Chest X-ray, AP view. Patient: 51 years old, sex F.
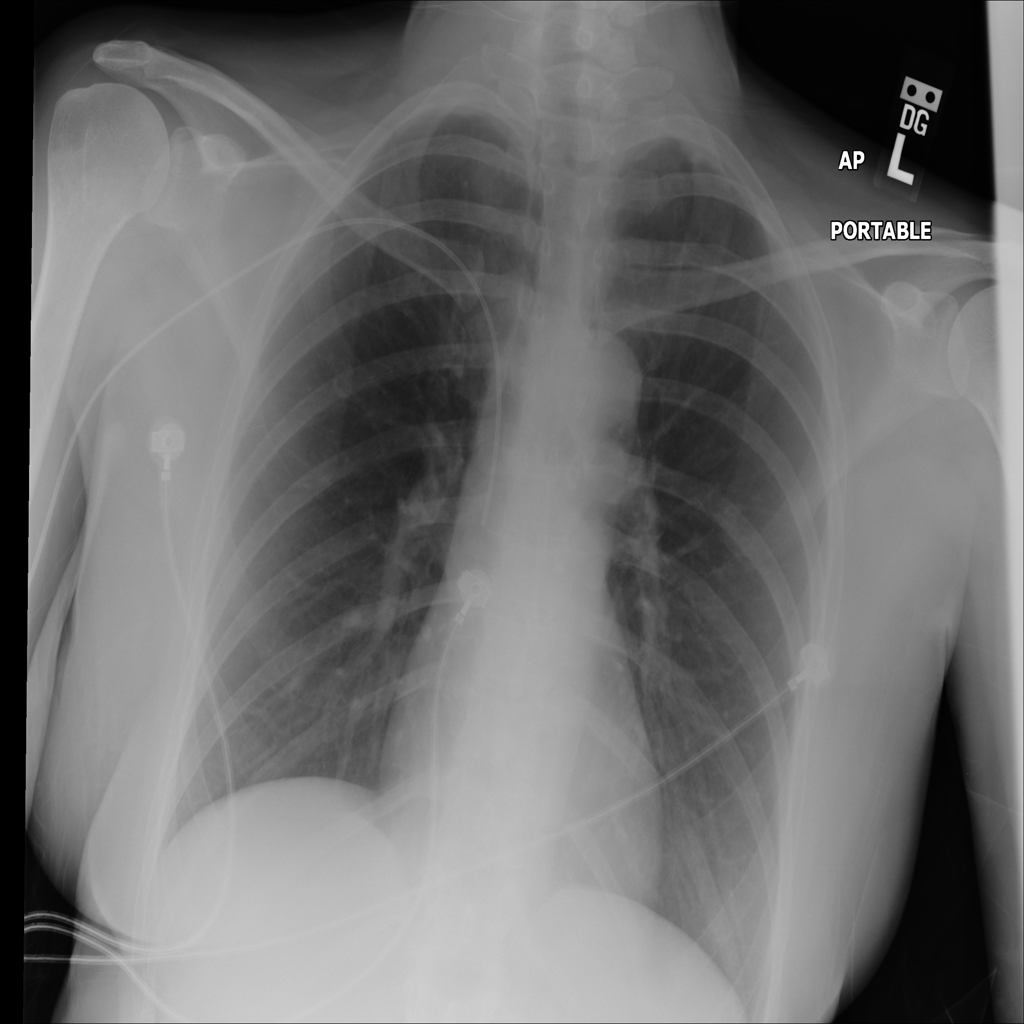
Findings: No Finding